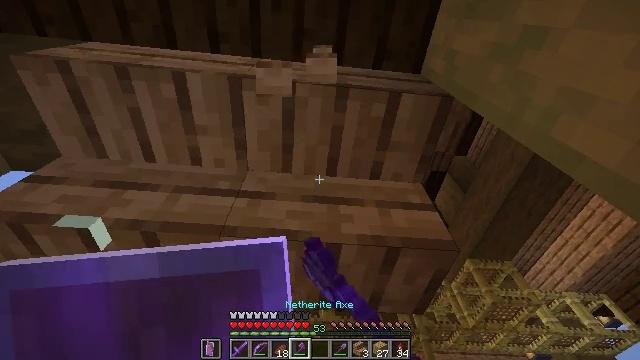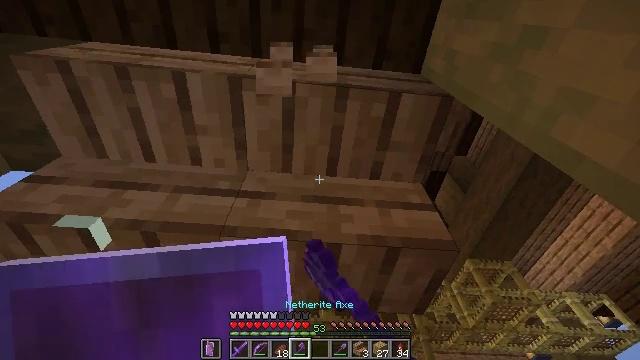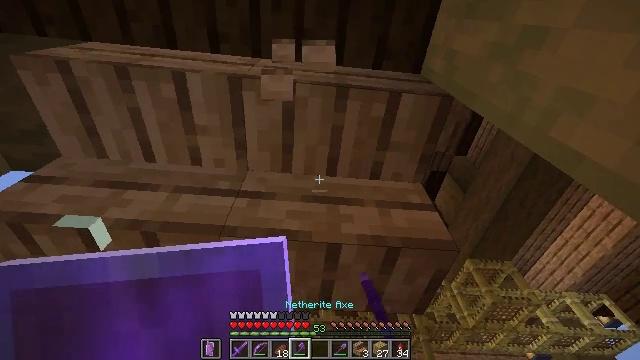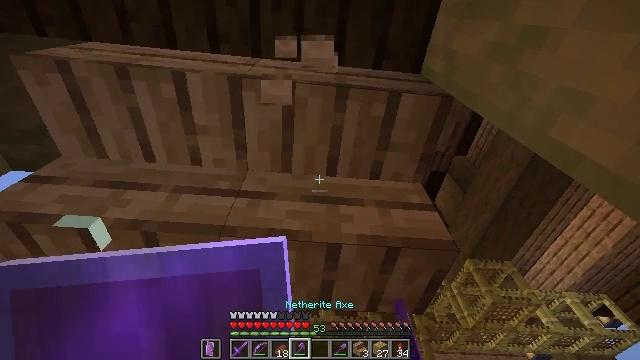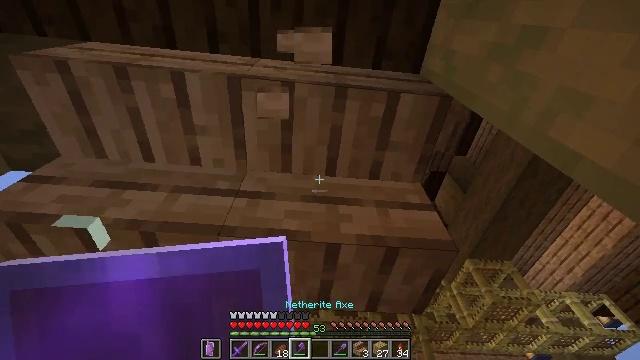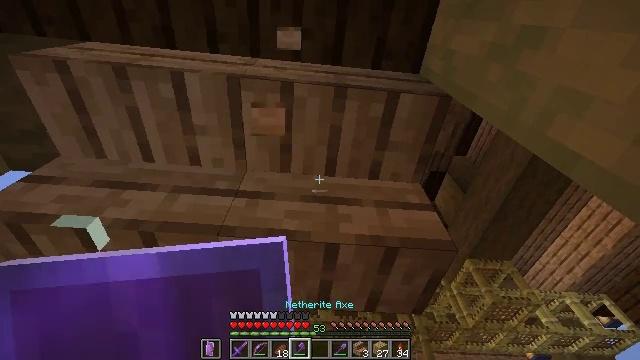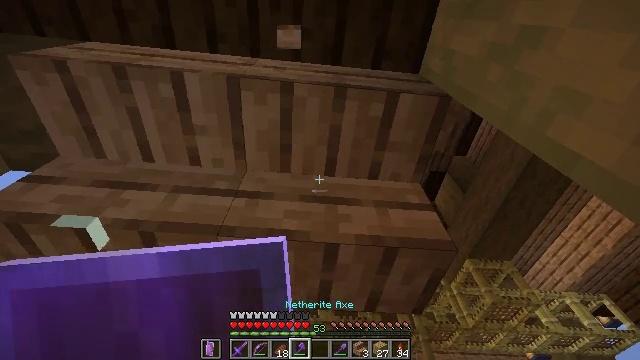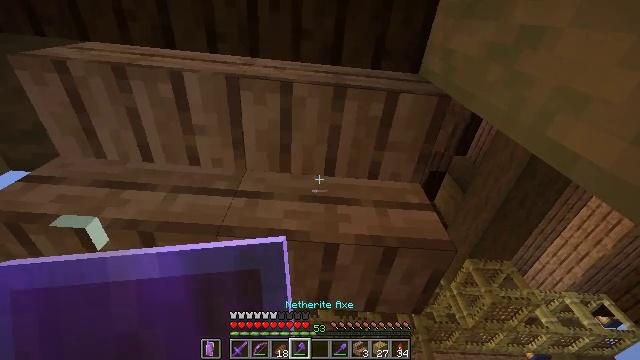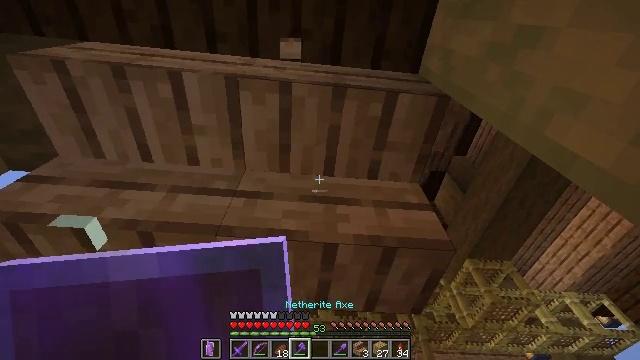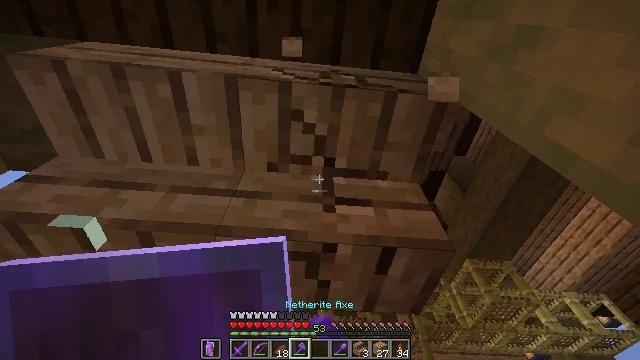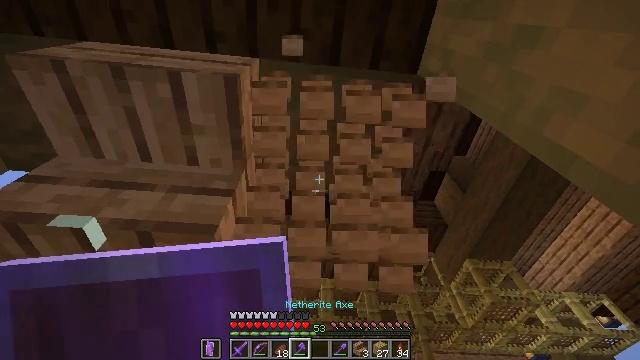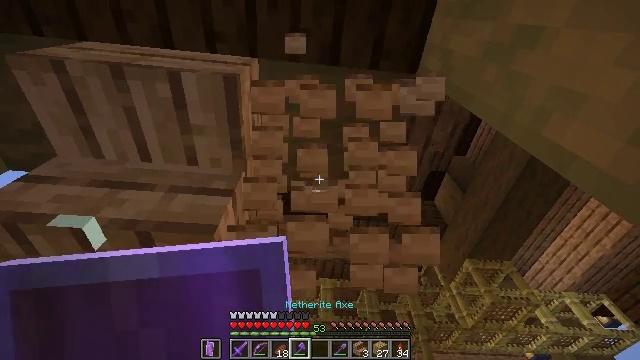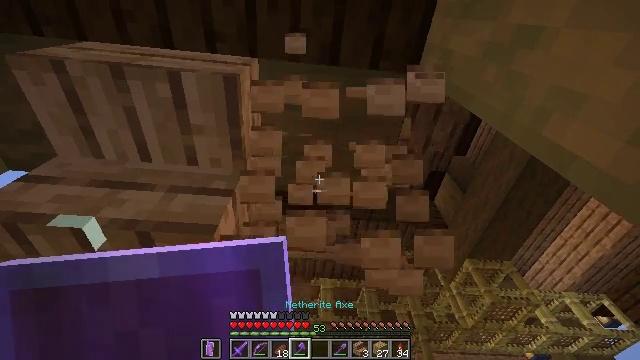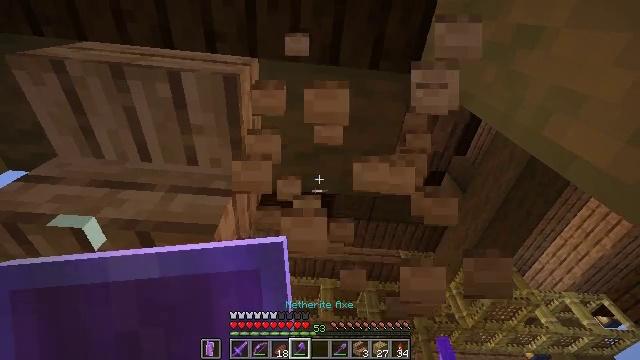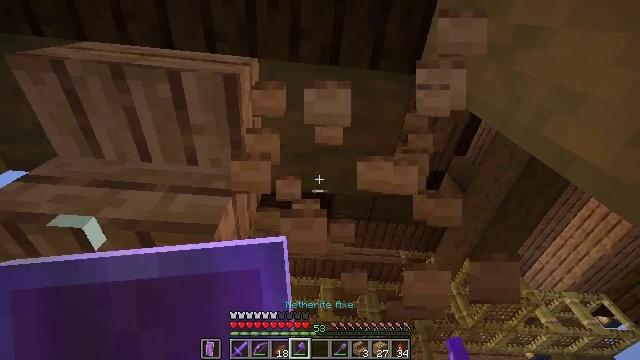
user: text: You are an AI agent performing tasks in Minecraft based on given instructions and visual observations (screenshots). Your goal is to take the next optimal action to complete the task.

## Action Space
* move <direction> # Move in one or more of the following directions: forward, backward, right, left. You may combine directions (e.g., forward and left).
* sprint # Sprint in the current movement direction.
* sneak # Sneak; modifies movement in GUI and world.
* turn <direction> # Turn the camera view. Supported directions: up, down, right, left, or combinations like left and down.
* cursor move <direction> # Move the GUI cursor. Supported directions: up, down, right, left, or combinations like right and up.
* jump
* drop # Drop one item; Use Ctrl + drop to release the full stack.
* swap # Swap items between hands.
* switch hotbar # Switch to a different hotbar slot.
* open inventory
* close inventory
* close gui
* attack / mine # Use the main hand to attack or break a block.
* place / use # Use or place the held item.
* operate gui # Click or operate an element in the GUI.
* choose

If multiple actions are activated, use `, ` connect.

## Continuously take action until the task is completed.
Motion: motion action
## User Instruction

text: Remove jungle stairs from their place.
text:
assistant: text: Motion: sneak, attack / mine
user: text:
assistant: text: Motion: sneak
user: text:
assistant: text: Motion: move forward, sneak
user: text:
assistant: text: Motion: move forward, sneak
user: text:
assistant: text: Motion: move forward, sneak
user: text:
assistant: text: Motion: move forward, sneak
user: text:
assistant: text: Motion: move forward, sneak
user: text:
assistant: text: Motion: move forward, sneak, attack / mine
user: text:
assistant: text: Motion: move forward, sneak, attack / mine
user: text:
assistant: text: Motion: move forward, sneak, attack / mine
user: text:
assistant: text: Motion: sneak
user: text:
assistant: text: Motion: sneak
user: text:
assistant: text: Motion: sneak
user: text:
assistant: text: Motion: sneak
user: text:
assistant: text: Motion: sneak